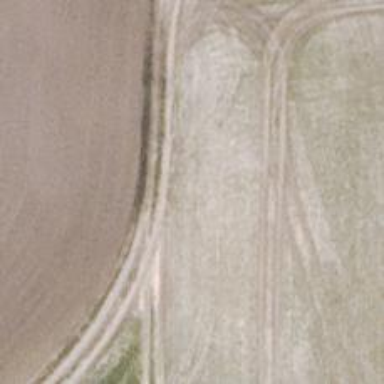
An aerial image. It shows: Track with grade 4 tracktype.